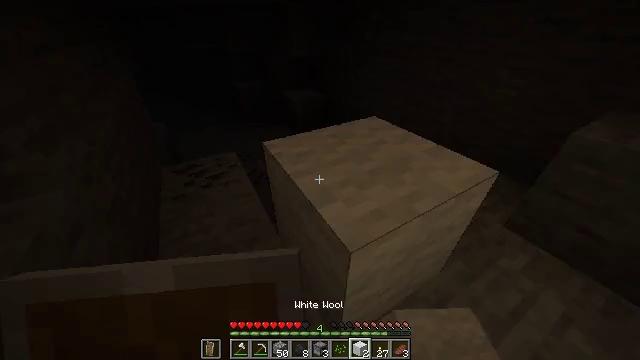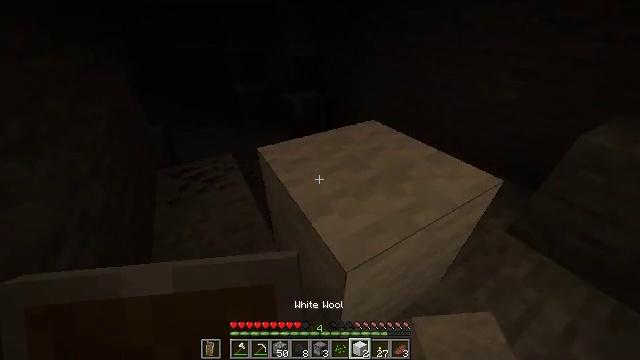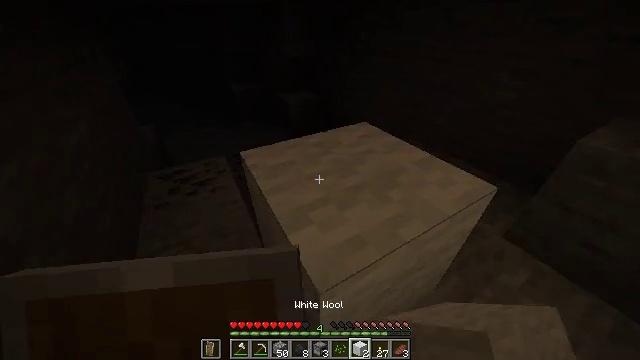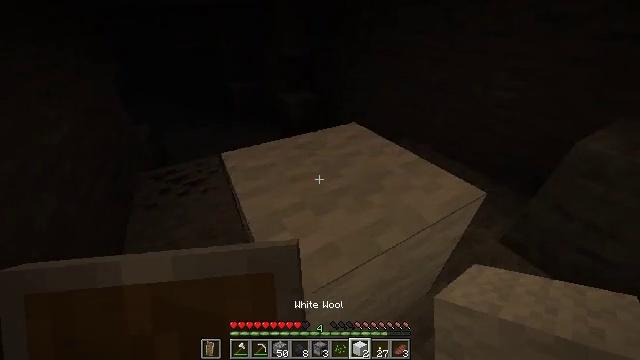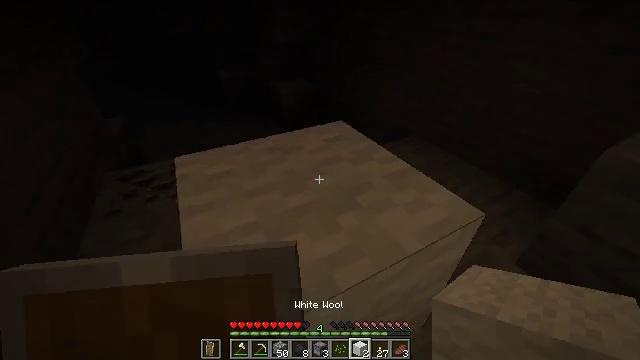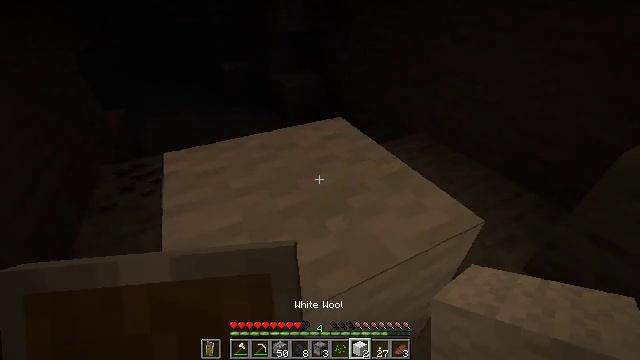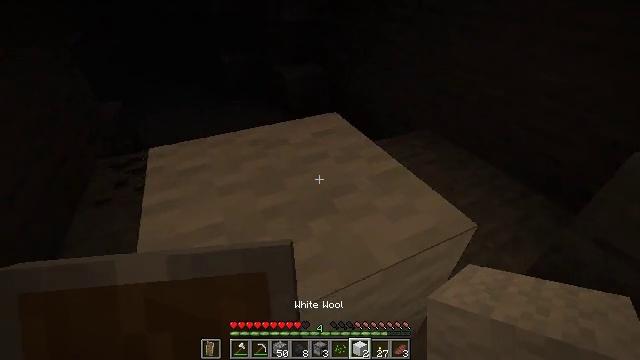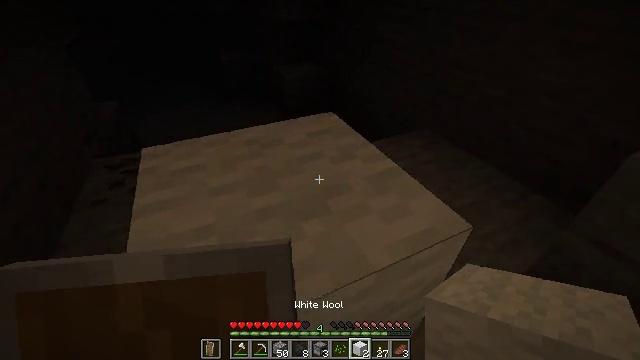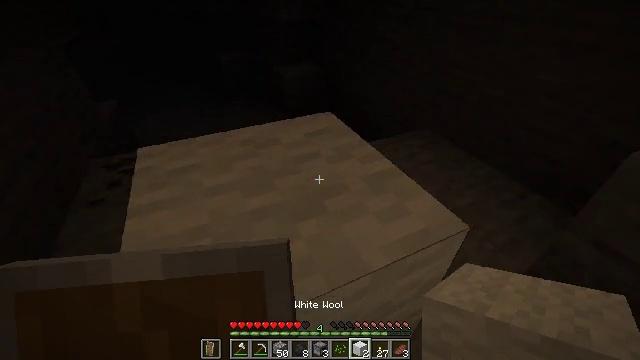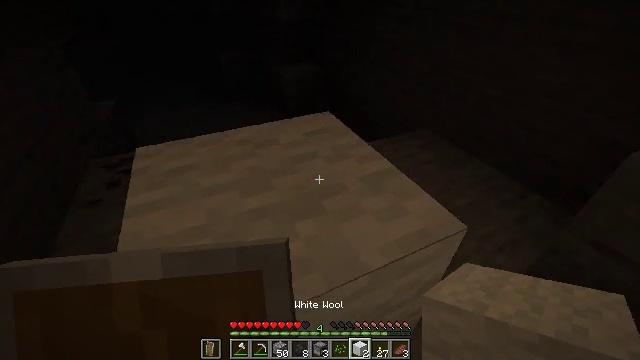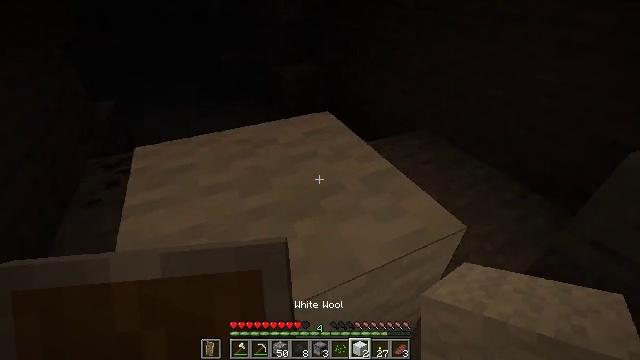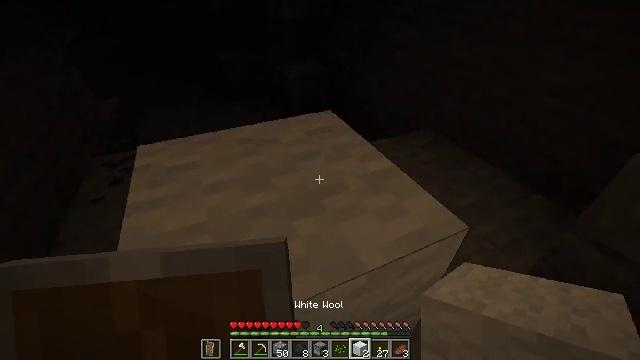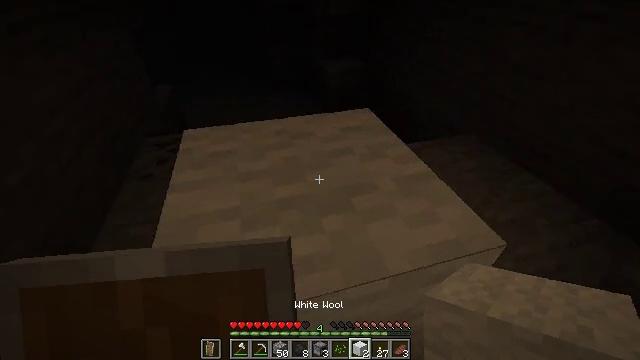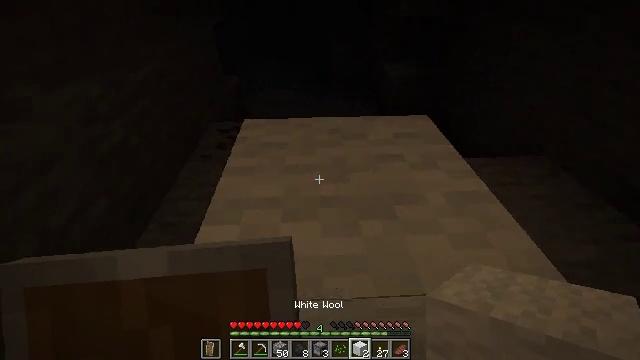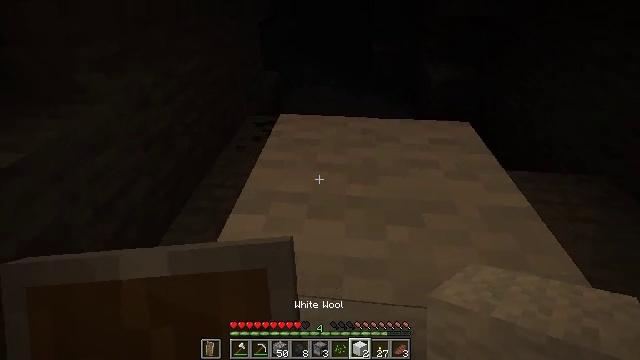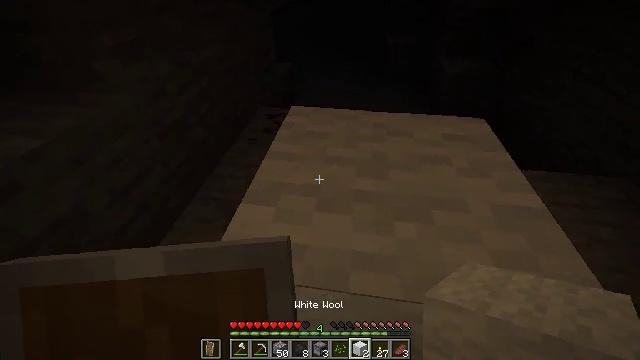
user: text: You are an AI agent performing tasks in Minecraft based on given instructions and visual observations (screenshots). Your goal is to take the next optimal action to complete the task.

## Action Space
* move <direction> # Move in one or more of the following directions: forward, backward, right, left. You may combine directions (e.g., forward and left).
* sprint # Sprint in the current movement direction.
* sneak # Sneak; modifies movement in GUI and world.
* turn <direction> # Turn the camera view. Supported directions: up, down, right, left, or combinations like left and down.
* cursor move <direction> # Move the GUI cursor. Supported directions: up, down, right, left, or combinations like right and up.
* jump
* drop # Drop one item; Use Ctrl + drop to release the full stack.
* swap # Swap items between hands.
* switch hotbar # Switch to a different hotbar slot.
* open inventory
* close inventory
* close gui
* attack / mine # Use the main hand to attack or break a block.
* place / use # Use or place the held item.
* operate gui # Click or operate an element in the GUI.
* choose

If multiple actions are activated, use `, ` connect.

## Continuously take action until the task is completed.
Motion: motion action
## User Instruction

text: Break the white wool for crafting.
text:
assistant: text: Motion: move forward, sprint
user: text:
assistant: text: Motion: move forward, sprint
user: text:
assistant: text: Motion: move forward, sprint
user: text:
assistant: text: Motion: move forward, sprint, turn left
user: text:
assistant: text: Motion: turn left
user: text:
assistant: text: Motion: turn left and down
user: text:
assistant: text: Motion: no_op
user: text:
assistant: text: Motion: no_op
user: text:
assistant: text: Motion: no_op
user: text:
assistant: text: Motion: no_op
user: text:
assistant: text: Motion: no_op
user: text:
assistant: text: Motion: turn left
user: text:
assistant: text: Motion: turn left
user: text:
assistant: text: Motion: turn left
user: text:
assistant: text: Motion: turn left and down
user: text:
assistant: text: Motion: no_op
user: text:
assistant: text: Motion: attack / mine
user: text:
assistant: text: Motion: attack / mine
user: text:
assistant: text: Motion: attack / mine
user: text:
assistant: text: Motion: attack / mine
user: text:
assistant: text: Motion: attack / mine
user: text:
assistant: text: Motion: attack / mine
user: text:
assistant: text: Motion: attack / mine
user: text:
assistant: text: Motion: attack / mine
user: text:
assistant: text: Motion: attack / mine
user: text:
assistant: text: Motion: attack / mine
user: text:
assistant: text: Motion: attack / mine
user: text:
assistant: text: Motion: attack / mine
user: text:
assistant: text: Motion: turn right, attack / mine
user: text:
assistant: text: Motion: turn right, attack / mine